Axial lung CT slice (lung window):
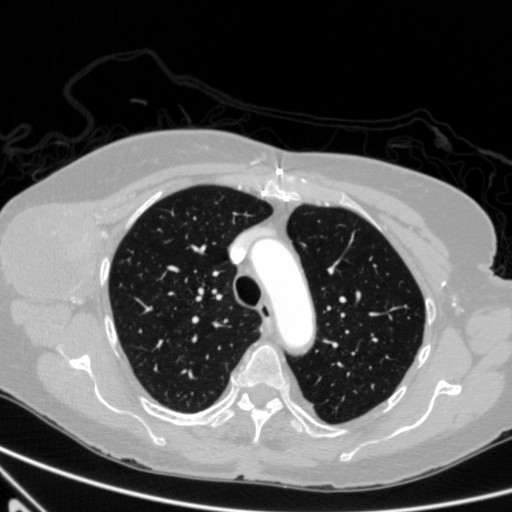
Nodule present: no